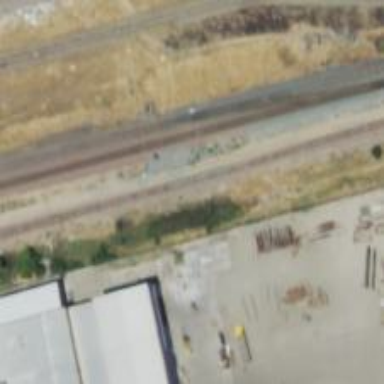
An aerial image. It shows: Railway signal.